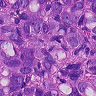
Metastatic tissue present: yes